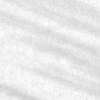
Label: change